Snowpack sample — Rabbit Ears Pass, Jackson County, Colorado, USA (12/17/25, 1:08 PM MST)
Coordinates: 40.387, -106.625
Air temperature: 34 °F
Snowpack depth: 46 cm
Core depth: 10 cm
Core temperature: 30.2 °F
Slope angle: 6°, slope face: 165°
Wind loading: medium
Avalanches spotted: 0
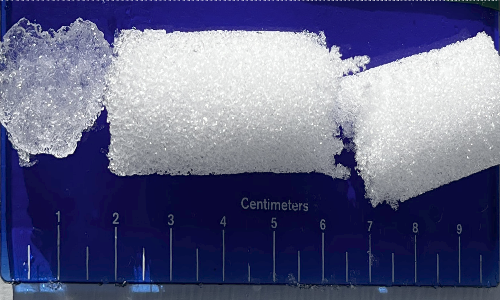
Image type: core
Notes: No avalanches spotted nearby, although collected in a meadowy area with minimal risk on this face of the pass.